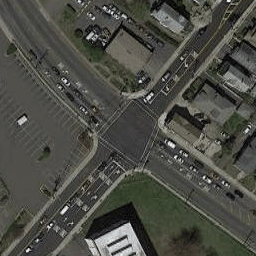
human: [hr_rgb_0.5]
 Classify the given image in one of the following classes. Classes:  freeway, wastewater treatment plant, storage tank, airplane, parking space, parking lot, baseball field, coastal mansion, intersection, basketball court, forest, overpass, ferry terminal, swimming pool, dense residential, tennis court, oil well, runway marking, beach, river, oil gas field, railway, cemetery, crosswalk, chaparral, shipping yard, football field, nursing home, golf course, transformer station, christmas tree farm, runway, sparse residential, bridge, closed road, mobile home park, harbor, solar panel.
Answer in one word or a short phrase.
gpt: intersection